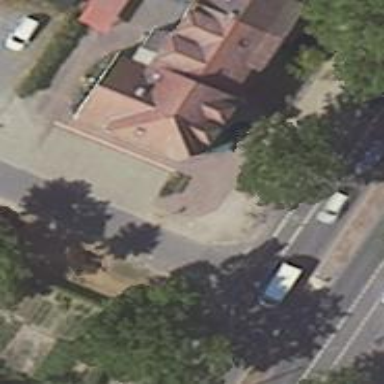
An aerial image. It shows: Pharmacy building.